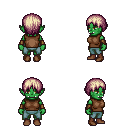
a pixel art fantasy rpg character, female body template, orc, green skin, brown sleeveless shirt, teal pants, white blonde plain hairstyle, leather bracers, brown shoes, four views (front, back, left, right), 2x2 character sprite sheet, small pixel art, hard edges, no anti-aliasing